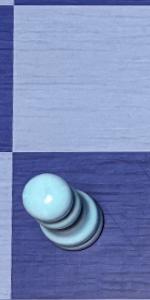
Label: Pawn_White